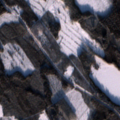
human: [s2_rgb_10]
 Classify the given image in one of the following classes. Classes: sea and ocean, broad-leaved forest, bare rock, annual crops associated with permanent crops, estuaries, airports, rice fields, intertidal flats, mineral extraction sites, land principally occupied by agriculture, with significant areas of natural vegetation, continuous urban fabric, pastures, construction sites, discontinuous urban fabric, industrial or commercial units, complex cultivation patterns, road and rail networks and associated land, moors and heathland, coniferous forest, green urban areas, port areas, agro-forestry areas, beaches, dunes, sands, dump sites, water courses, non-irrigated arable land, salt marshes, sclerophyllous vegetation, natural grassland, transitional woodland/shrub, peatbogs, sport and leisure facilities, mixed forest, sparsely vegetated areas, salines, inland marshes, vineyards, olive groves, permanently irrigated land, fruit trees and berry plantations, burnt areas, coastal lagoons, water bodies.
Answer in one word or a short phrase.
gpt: coniferous forest, mixed forest, transitional woodland/shrub, water bodies